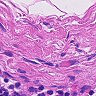
Metastatic tissue present: no